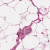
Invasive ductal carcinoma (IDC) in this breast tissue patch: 0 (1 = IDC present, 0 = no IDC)